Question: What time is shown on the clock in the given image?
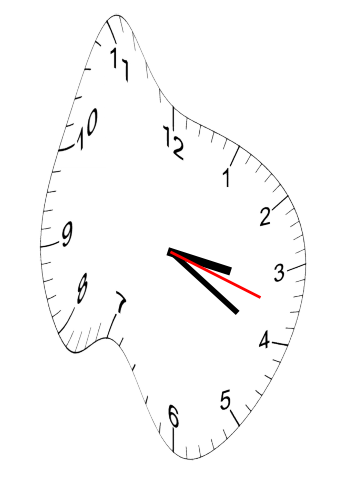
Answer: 03:20:18